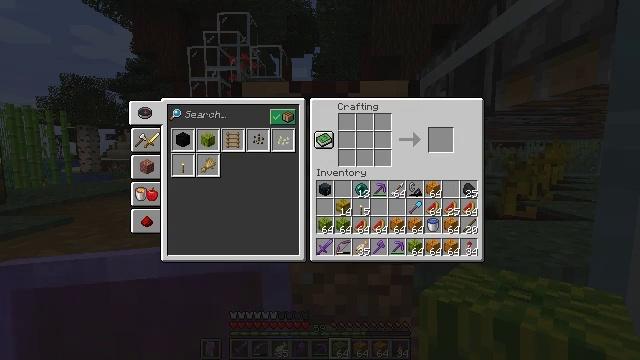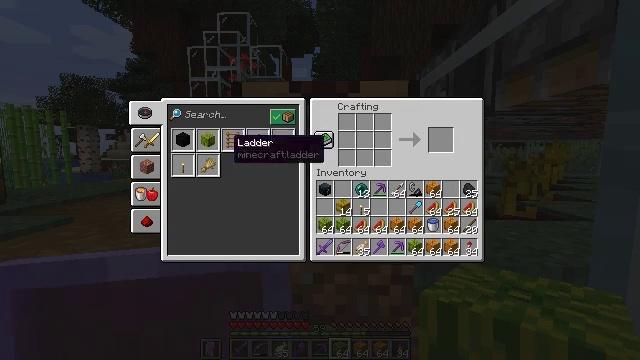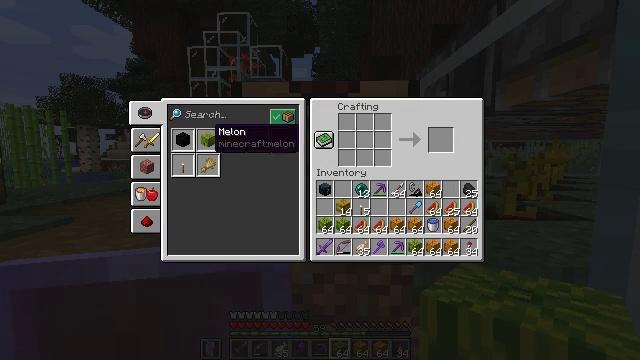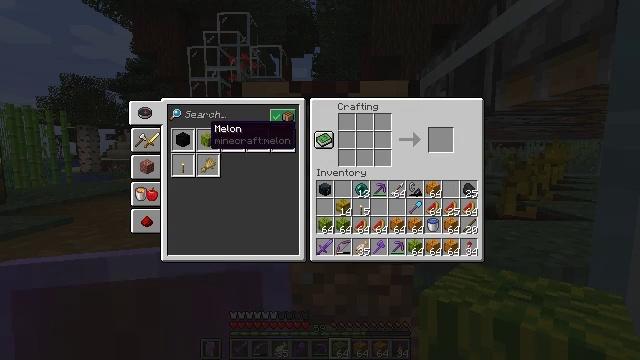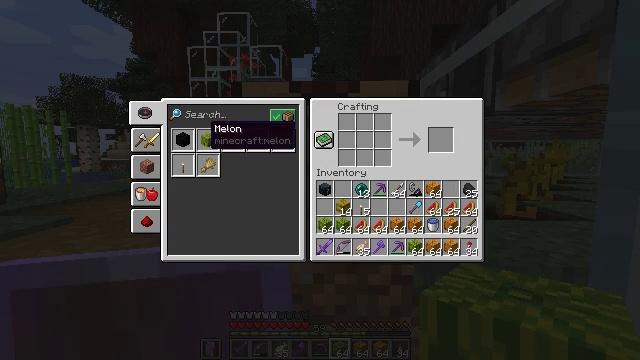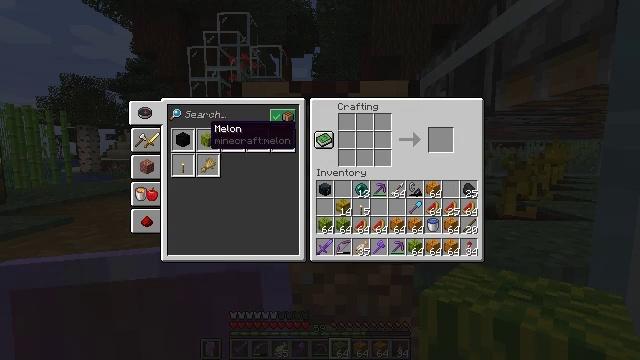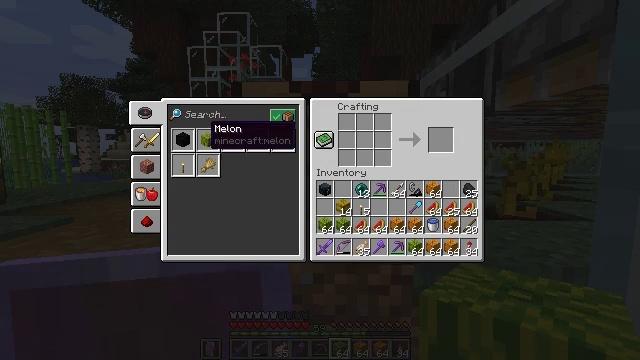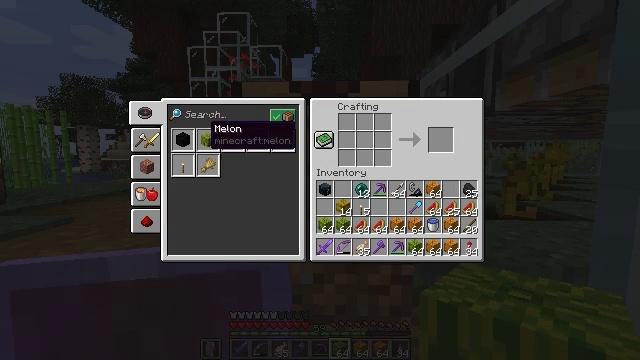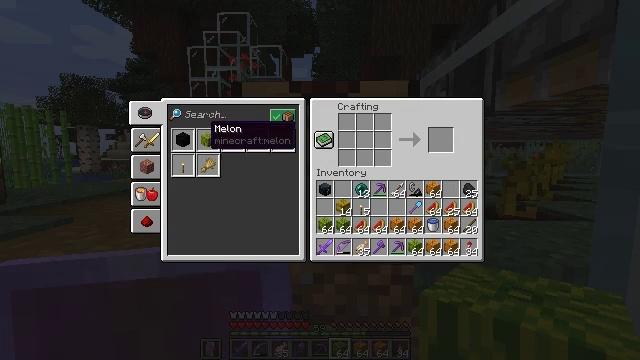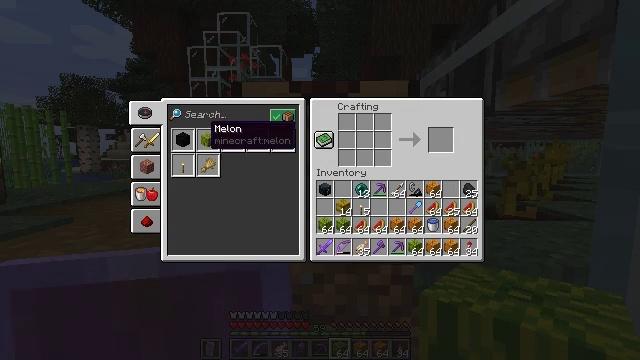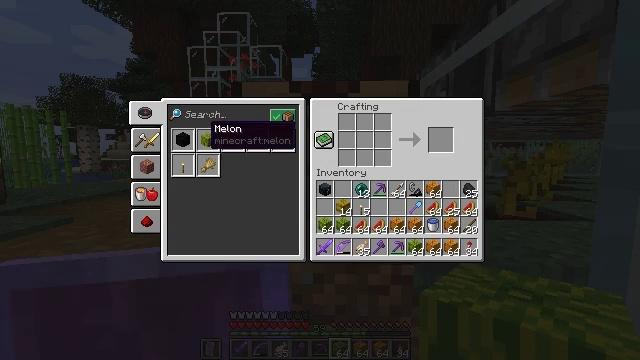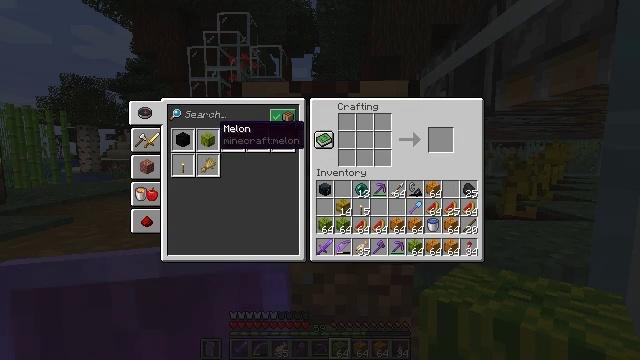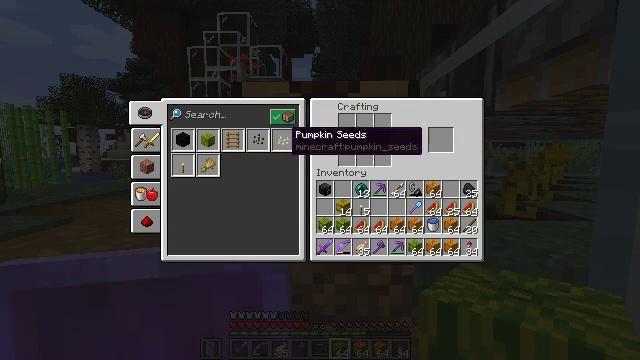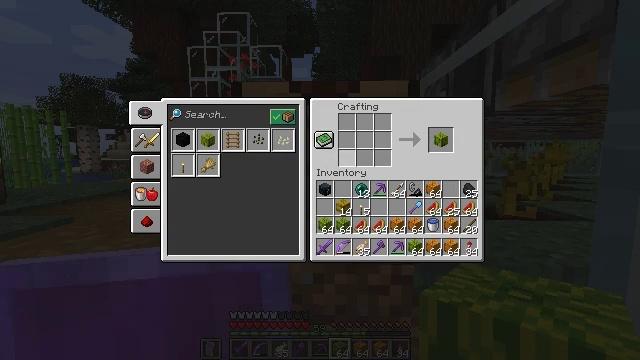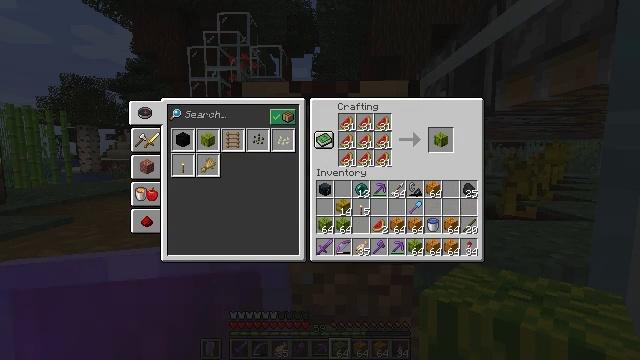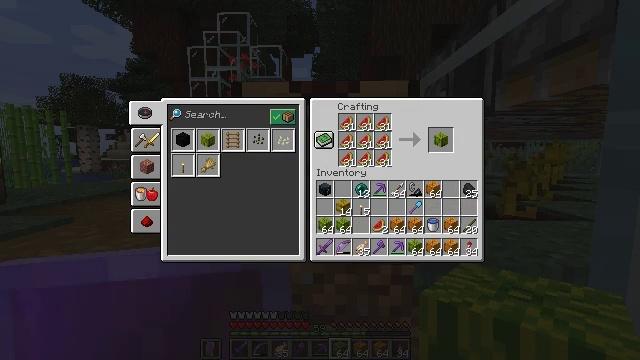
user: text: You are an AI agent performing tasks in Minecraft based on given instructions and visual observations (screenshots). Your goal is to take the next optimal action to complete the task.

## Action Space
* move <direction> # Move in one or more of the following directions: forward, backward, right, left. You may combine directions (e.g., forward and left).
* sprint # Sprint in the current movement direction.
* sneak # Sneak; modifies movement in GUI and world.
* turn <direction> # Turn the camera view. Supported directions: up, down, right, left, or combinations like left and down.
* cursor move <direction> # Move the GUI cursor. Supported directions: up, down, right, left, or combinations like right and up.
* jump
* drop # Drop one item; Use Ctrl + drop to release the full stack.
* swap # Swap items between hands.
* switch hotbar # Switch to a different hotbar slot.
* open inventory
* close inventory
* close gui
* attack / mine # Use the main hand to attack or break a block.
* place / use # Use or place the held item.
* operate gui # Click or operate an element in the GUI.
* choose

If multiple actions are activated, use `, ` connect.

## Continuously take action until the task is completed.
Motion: motion action
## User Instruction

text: Create a melon using the crafting table.
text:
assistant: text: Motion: sneak, cursor move left and up
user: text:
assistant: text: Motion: sneak, cursor move left and up
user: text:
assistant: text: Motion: sneak
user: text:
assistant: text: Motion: sneak
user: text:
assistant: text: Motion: sneak
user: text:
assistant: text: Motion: sneak
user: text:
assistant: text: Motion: sneak
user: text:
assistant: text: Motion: sneak, operate gui
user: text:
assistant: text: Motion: sneak, operate gui
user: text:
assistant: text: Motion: sneak, operate gui
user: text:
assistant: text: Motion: sneak, cursor move right
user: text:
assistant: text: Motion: sneak, cursor move right
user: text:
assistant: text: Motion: sneak, cursor move right and down
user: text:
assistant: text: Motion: sneak, cursor move right and down
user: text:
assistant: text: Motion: sneak, cursor move right
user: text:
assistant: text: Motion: sneak, cursor move right
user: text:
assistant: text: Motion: sneak
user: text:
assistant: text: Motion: sneak
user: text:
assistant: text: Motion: sneak
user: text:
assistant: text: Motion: sneak
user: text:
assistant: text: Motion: sneak
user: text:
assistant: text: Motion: sneak
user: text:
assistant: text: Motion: sneak
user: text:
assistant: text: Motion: sneak, cursor move left
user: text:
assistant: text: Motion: sneak
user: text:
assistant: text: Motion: sneak
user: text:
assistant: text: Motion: sneak
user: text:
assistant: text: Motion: sneak
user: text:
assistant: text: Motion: sneak
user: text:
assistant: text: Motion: sneak